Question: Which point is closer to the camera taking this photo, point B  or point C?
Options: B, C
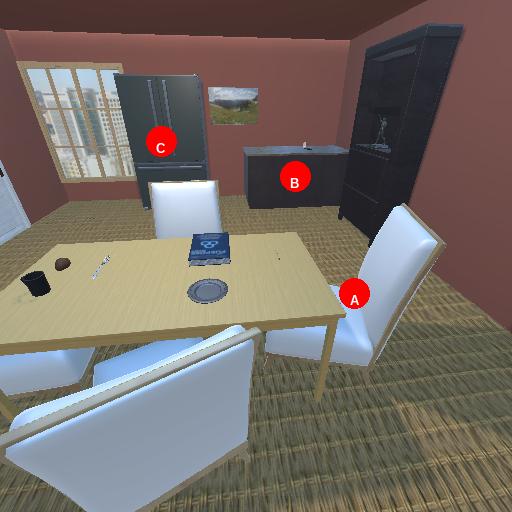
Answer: B